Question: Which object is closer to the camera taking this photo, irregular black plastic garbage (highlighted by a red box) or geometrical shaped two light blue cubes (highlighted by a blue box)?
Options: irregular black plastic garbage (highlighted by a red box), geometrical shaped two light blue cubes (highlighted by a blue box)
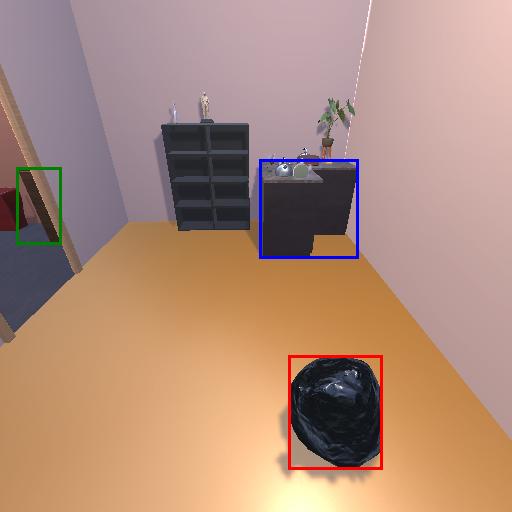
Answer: irregular black plastic garbage (highlighted by a red box)